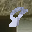
Label: 8